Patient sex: M
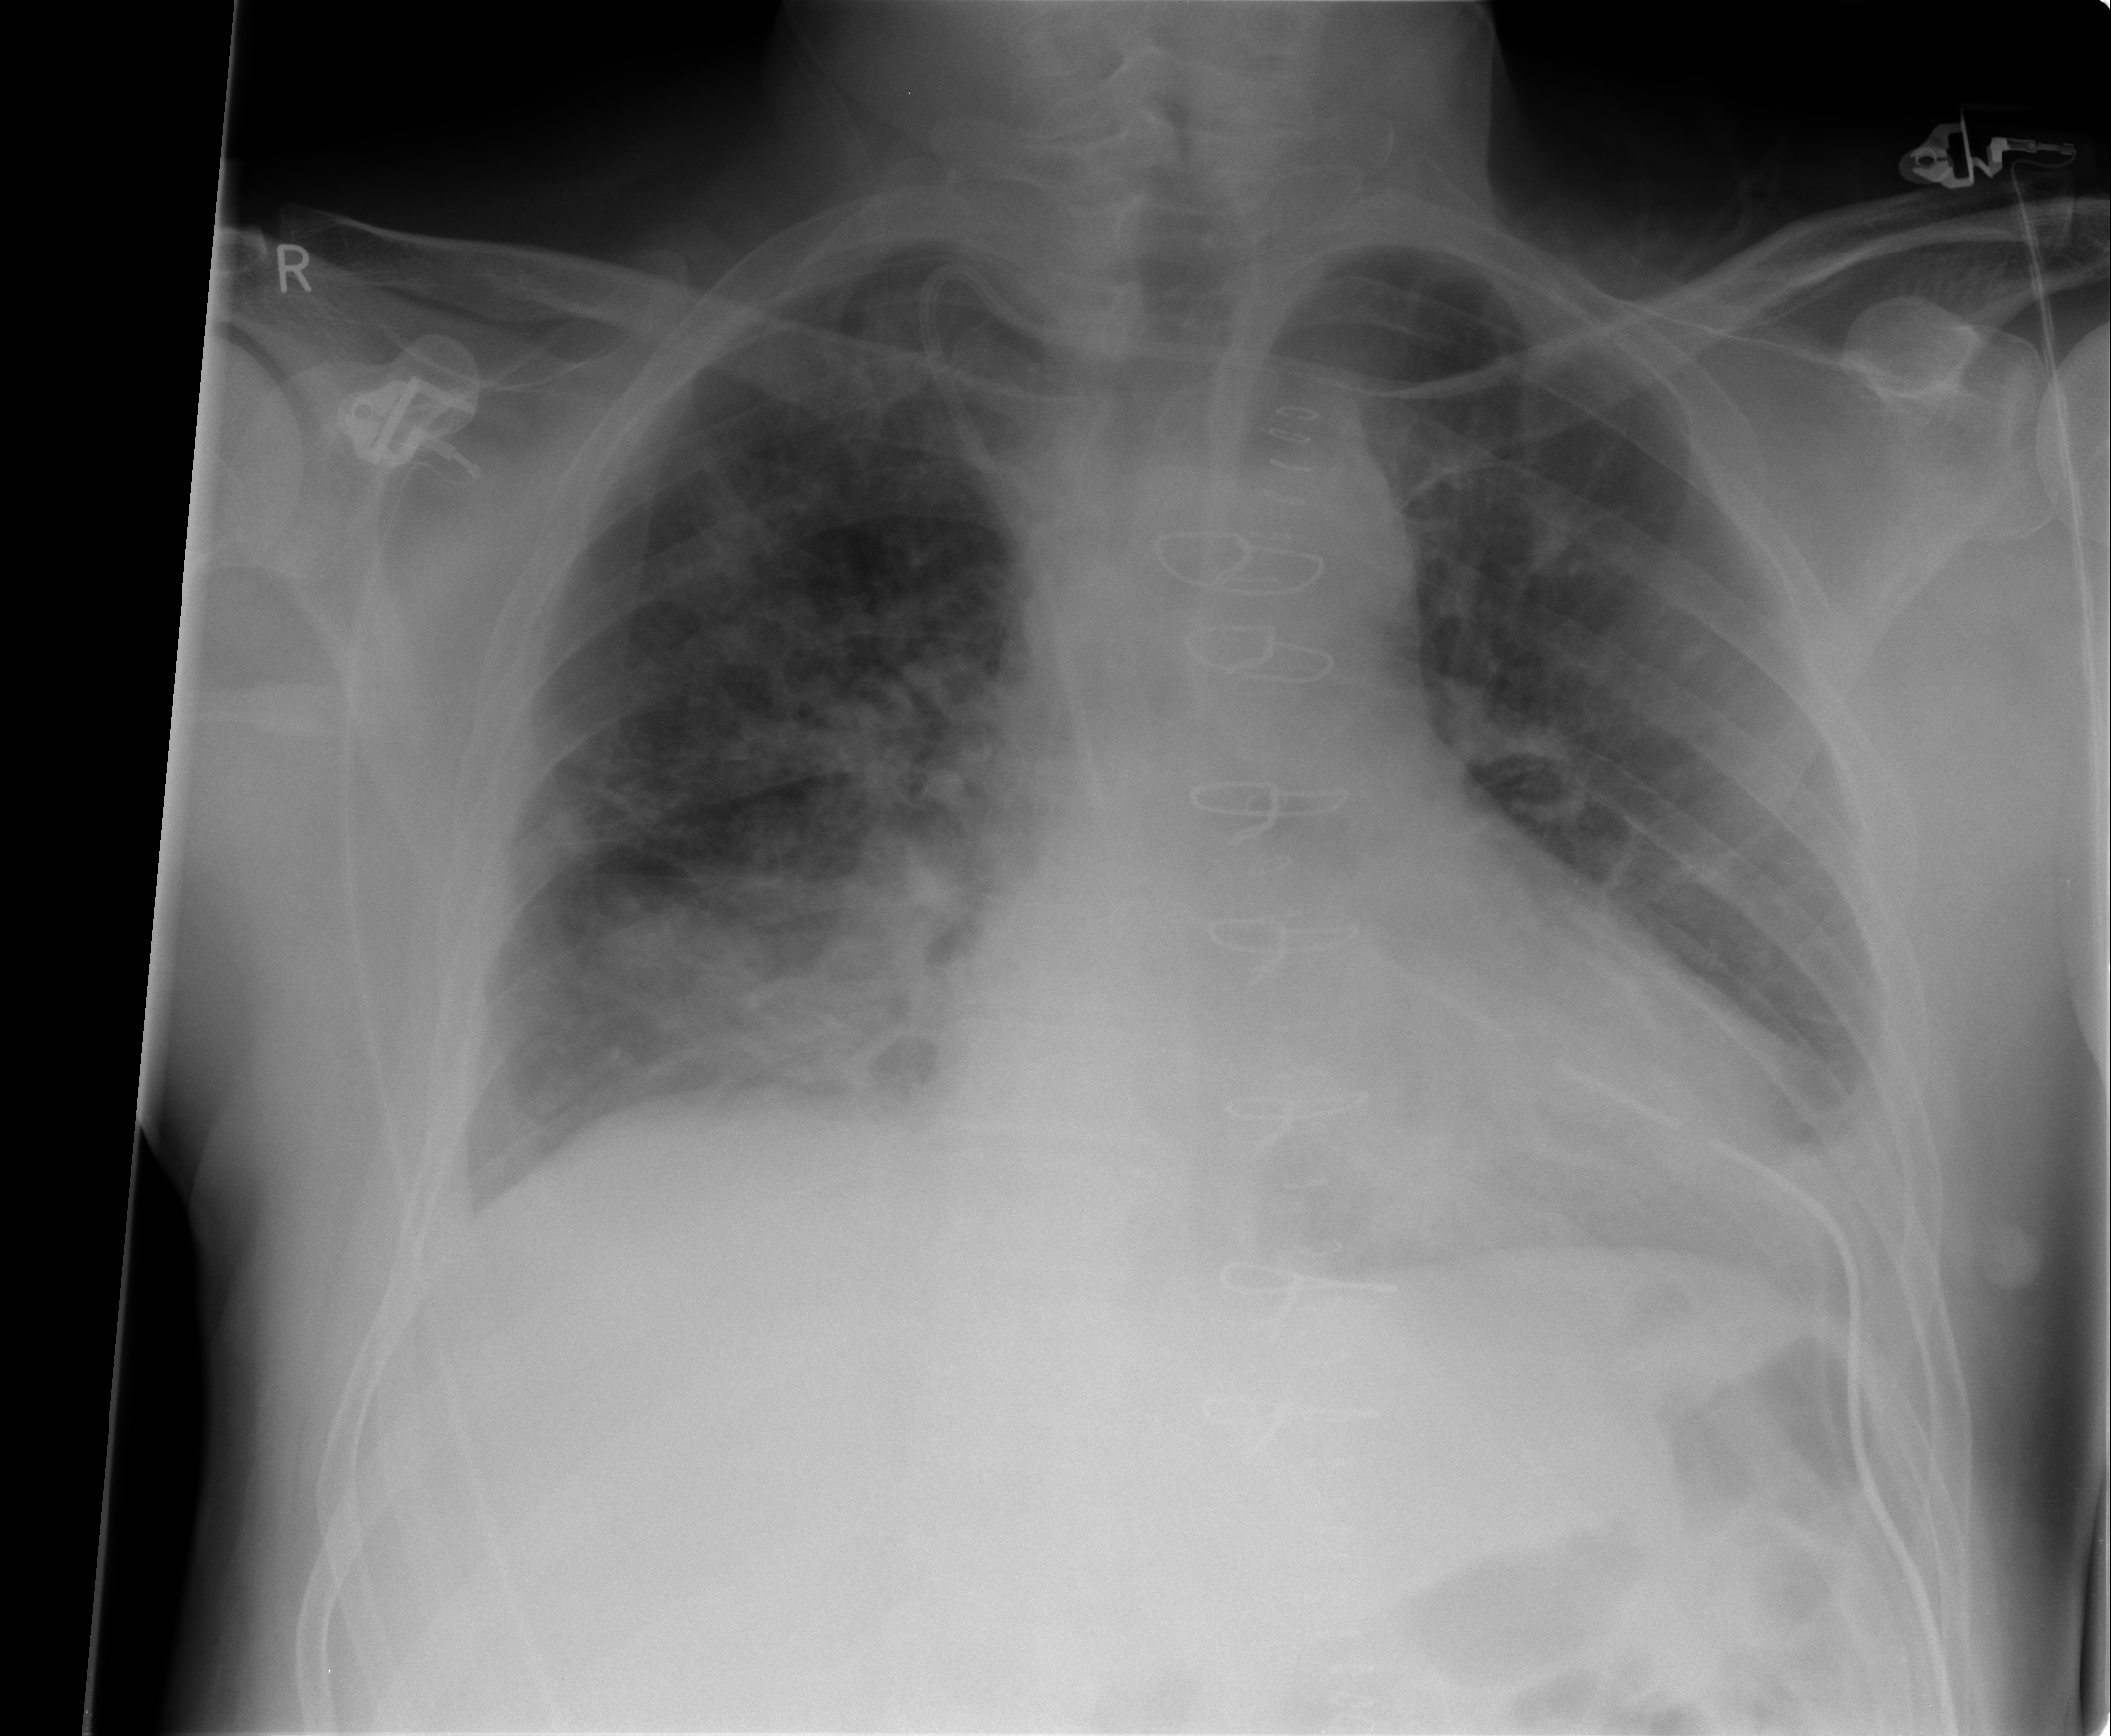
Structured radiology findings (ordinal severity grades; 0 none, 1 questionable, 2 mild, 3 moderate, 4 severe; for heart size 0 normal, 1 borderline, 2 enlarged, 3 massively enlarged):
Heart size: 2
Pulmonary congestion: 2
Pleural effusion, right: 2
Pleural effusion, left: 2
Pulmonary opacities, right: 2
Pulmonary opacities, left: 0
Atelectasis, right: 2
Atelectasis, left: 2